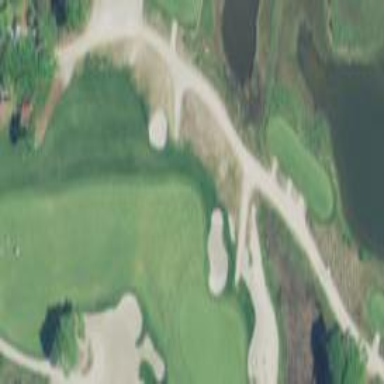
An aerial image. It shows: Sand bunker on golf course.